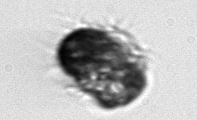
Label: Mesodinium